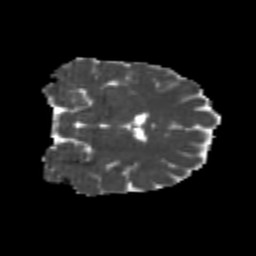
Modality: MD
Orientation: coronal
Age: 25
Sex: male
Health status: healthy
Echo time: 0.074 s